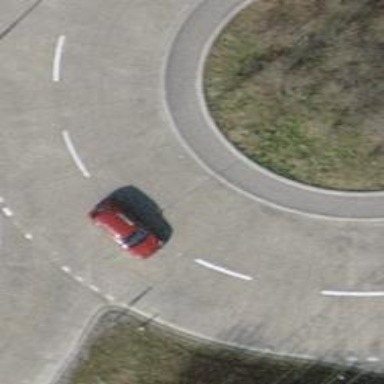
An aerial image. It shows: Primary highway with concrete surface leading to roundabout.